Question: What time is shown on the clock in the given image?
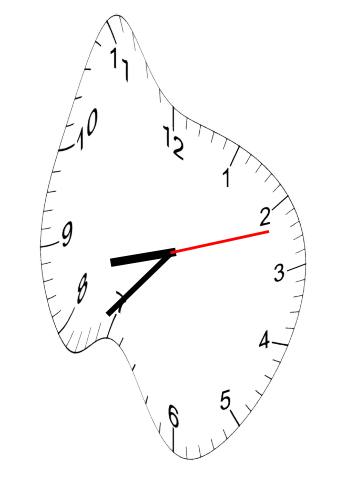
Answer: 08:37:12